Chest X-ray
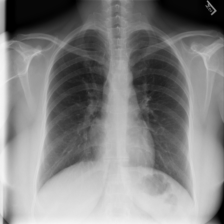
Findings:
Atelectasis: negative
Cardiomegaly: negative
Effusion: negative
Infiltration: negative
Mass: negative
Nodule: negative
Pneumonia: negative
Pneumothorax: negative
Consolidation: negative
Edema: negative
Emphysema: negative
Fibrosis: negative
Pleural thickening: negative
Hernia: negative